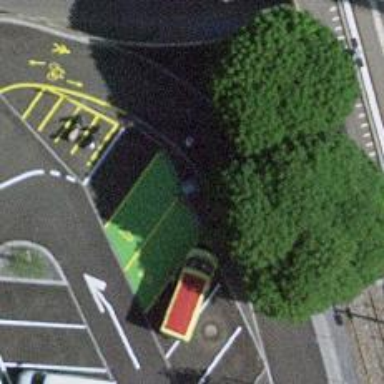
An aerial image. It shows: Charging station.